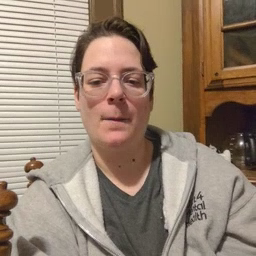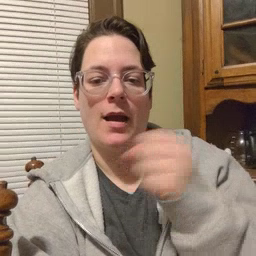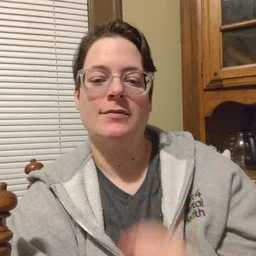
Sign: make